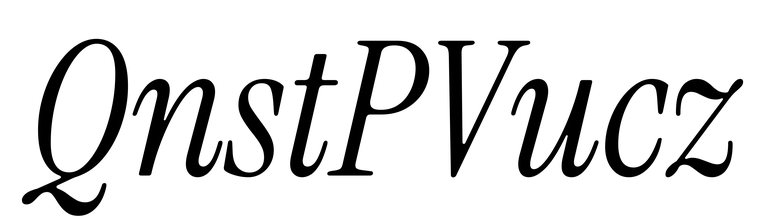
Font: InstrumentSerif-Italic